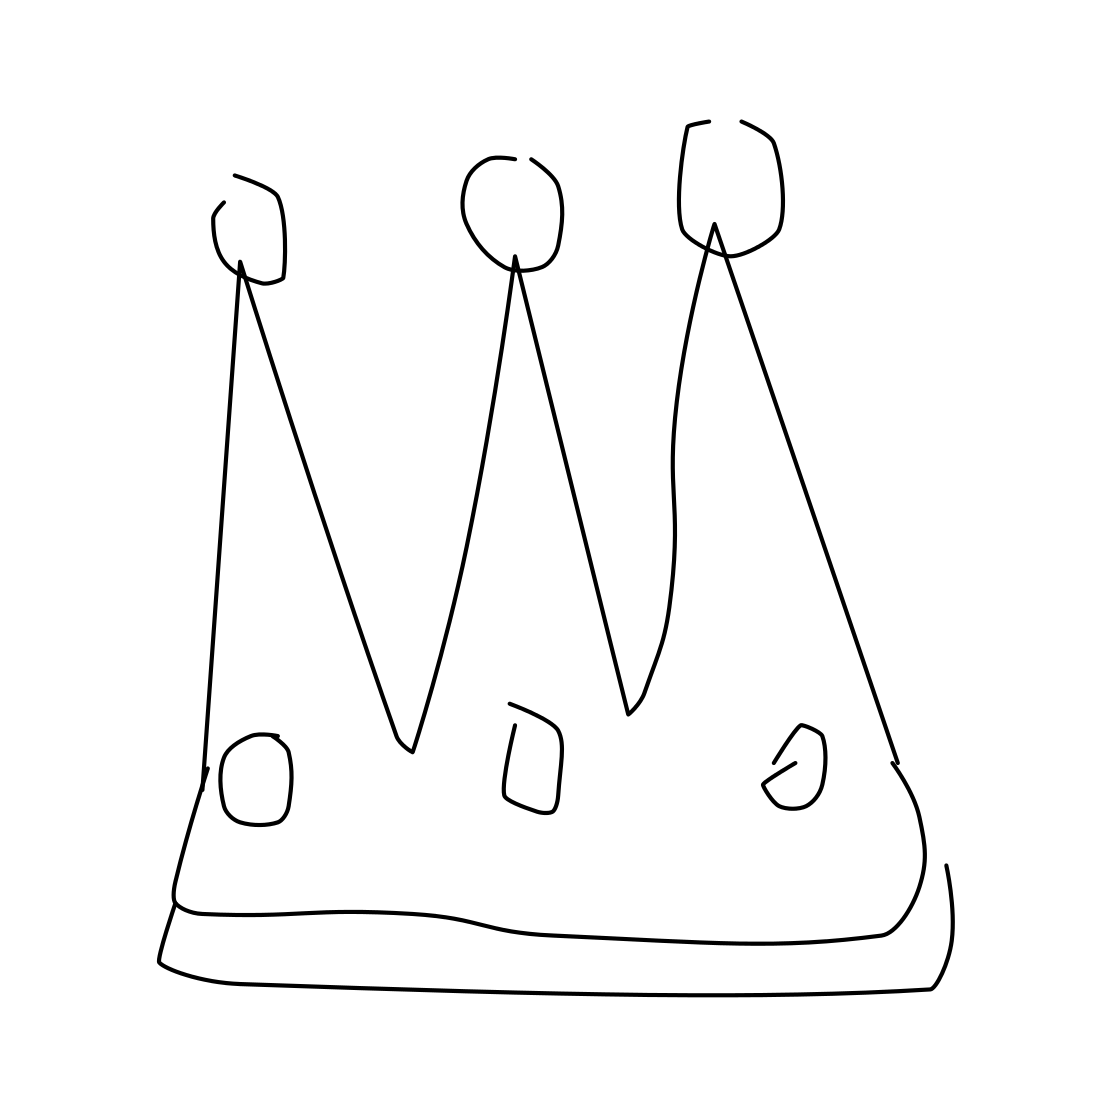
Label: crown